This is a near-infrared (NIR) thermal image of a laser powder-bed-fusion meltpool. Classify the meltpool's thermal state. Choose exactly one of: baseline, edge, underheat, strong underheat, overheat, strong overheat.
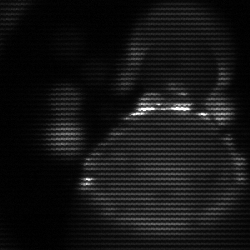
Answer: edge